The image is a wavelet scalogram (time versus scale/frequency) of a rolling-element bearing's vibration signal. Classify the bearing condition as one of: normal, inner_race, outer_race, ball.
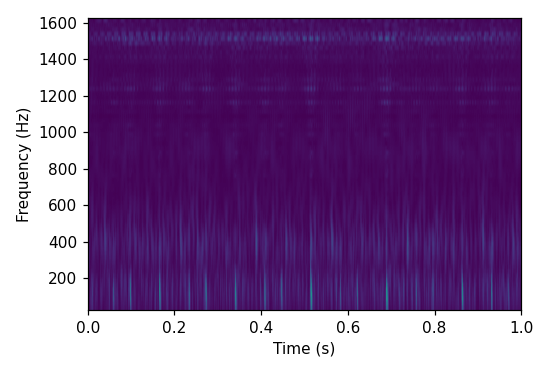
Answer: outer_race